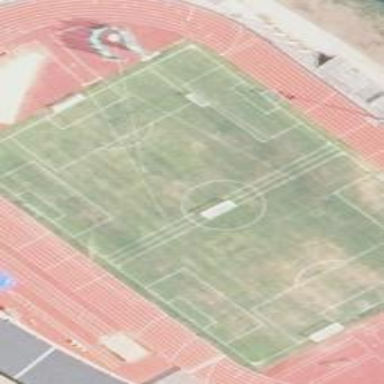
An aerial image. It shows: Soccer pitch for outdoor sports and leisure activities.